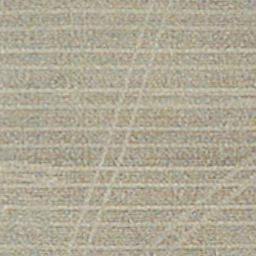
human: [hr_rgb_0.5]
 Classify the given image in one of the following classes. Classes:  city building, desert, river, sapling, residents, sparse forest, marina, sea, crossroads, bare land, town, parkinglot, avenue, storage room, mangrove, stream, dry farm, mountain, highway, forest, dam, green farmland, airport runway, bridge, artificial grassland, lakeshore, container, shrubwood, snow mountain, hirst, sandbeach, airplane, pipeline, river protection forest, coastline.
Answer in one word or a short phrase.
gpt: dry farm